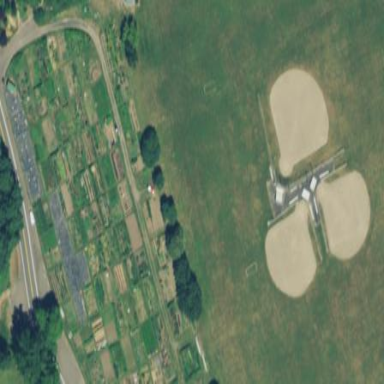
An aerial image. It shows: Soccer pitch for outdoor sports and leisure activities.